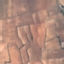
Land use / land cover: PermanentCrop